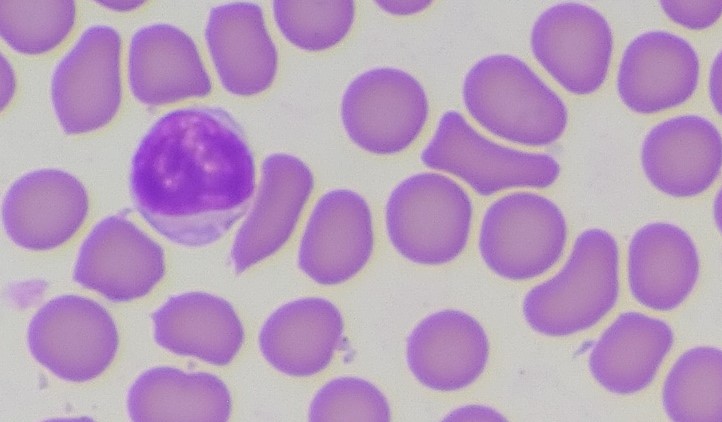
White blood cell type: Lymphocyte